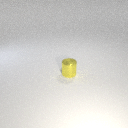
small yellow metal cylinder